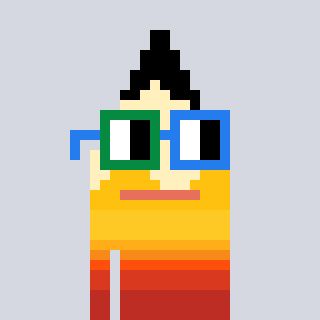
a pixel art character with square green and blue glasses, a pencil-shaped head and a bege-colored body on a cool background